Chest X-ray. View position: PA
Patient age: 51
Patient sex: M
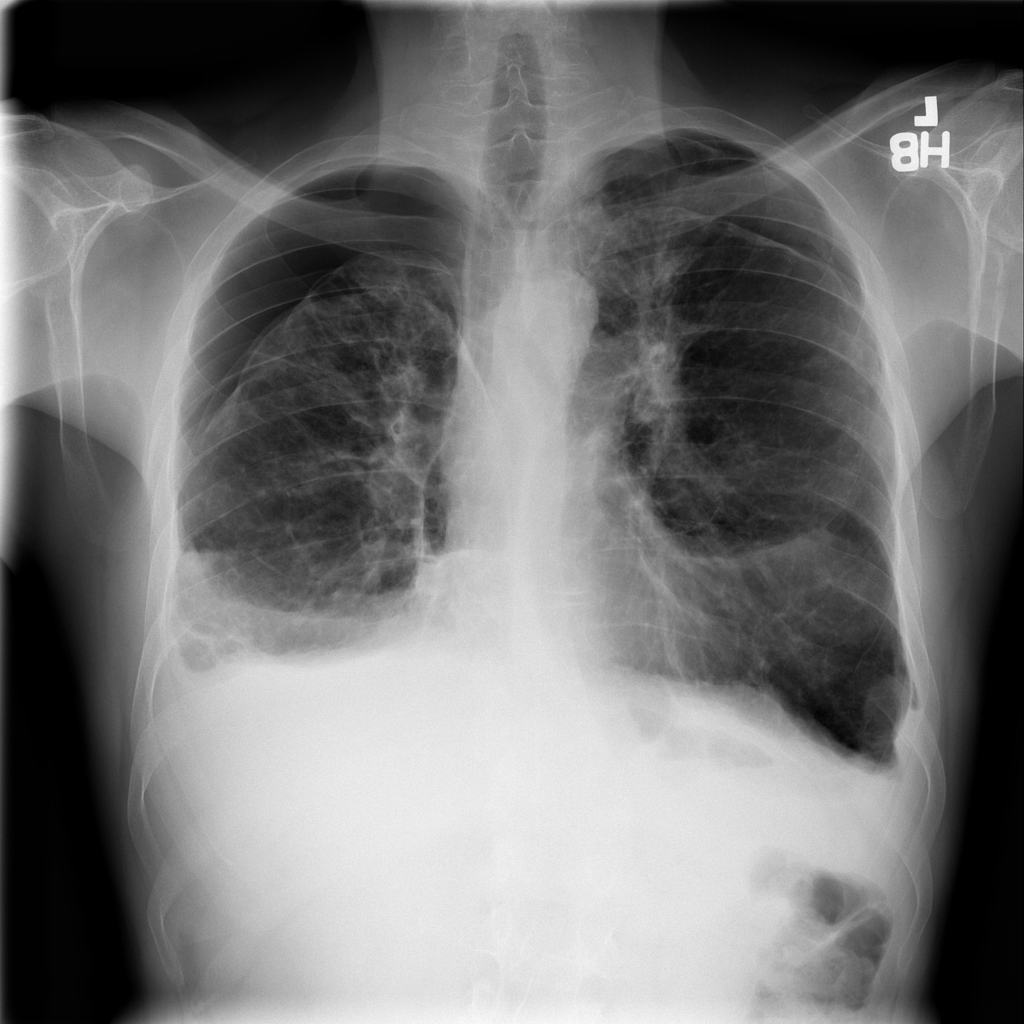
Finding: Pneumothorax